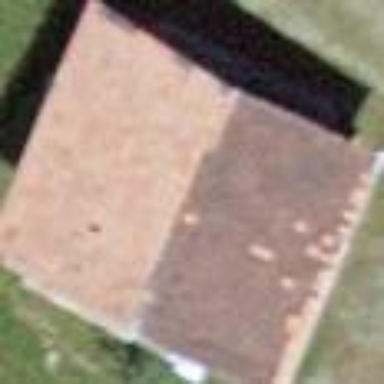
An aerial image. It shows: Barn.